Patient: sex M, age 48
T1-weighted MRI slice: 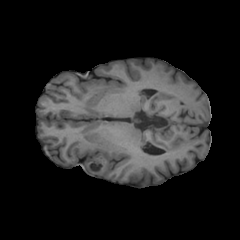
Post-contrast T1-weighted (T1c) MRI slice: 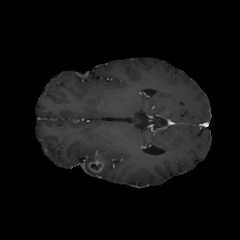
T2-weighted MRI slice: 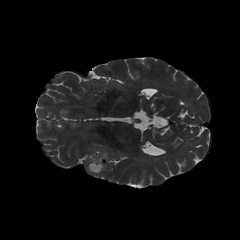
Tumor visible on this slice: yes
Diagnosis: Glioblastoma, IDH-wildtype
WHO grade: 4